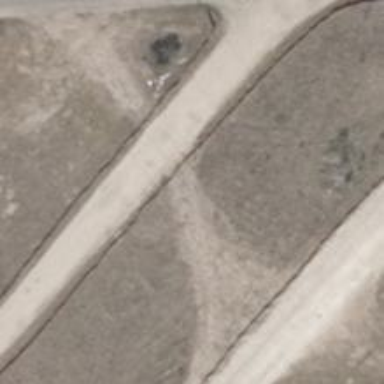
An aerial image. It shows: Sandy track with grade4 tracktype.